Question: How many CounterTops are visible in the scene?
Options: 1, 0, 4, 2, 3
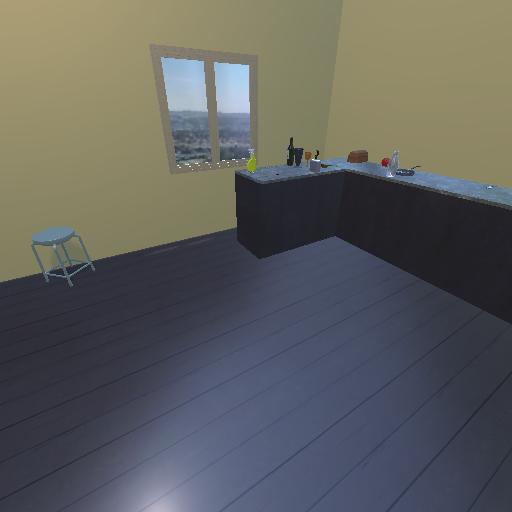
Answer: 1